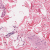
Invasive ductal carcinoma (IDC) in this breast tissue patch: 0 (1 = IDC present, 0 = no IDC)